Aerial crown-view tile of a tropical tree (Barro Colorado Island, Panama), acquired 20240918:
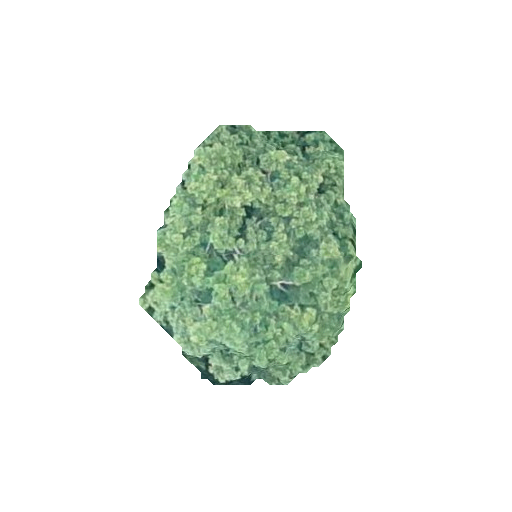
Species: Zanthoxylum panamense
GBIF accepted scientific name: Zanthoxylum panamense
Crown area: 67.199 m²